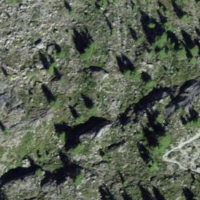
EUNIS habitat code: 31
Species observed at this site:
Huperzia selago